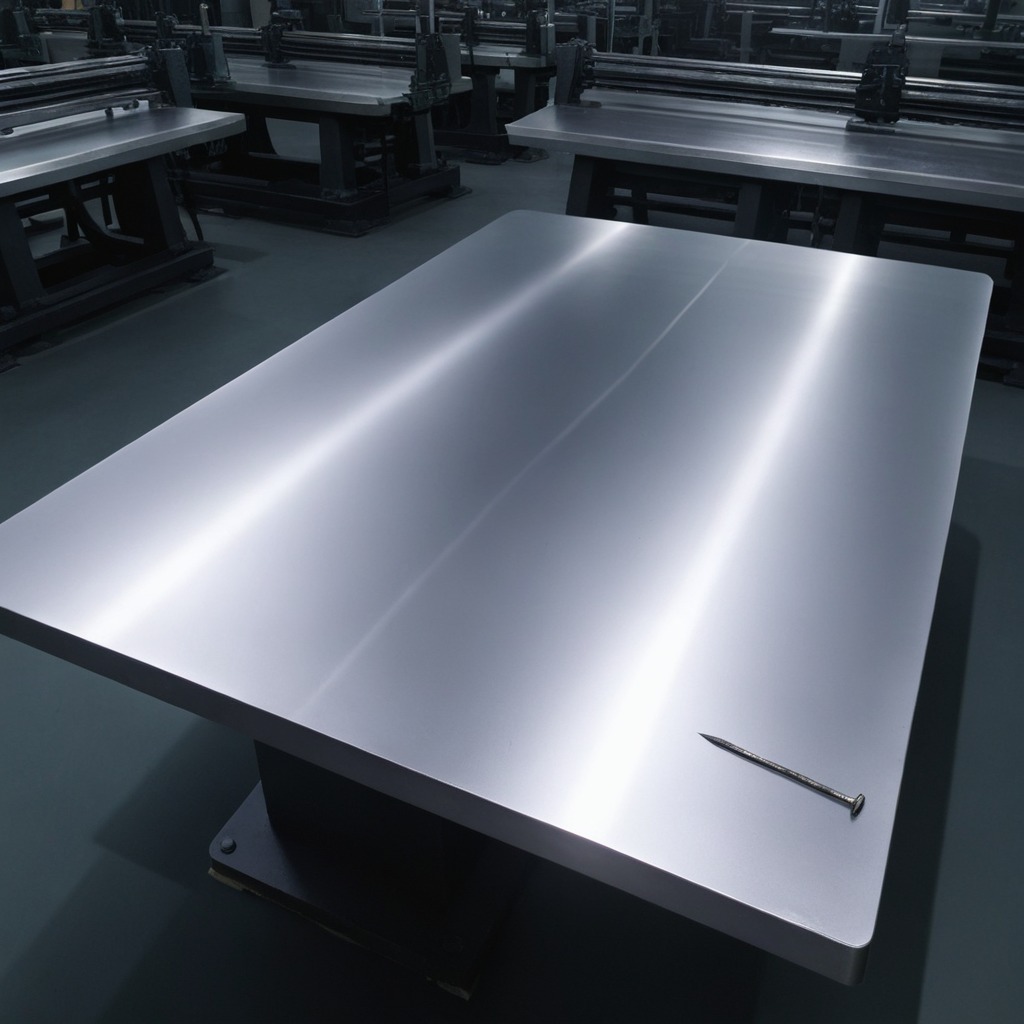
A nail is lying on the tabletop.